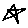
Label: star